Field crop: maize
Growth stage: 2
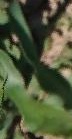
Species: maize